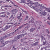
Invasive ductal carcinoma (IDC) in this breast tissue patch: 1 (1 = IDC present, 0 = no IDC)